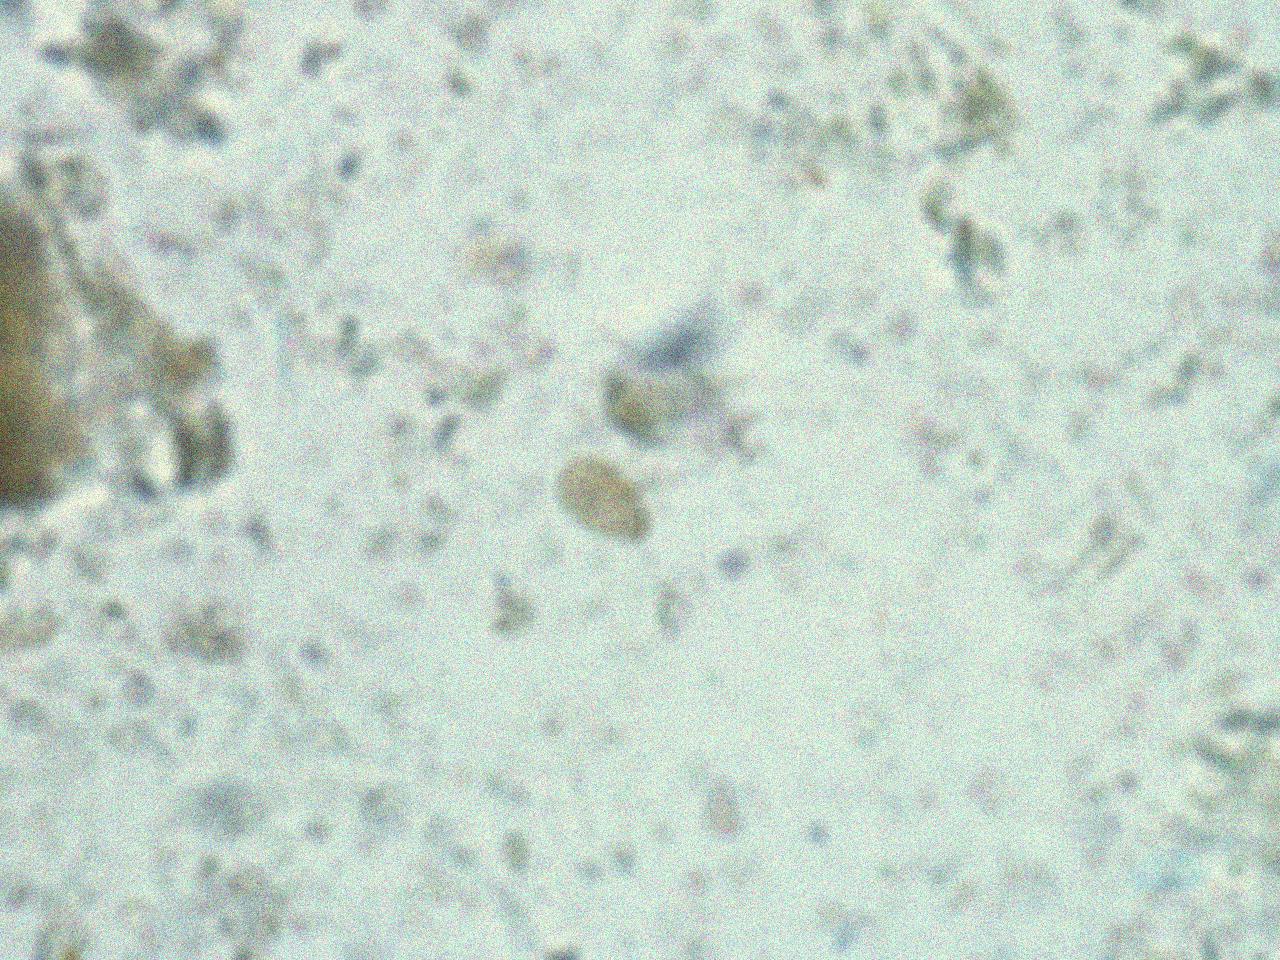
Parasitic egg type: Opisthorchis viverrine